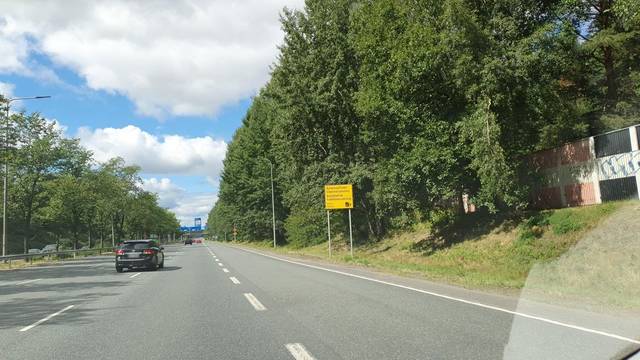
Region: Finland
Coordinates: 60.235, 24.885